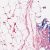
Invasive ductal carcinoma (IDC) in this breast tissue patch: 0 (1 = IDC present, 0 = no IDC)